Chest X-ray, AP view. Patient: 9 years old, sex F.
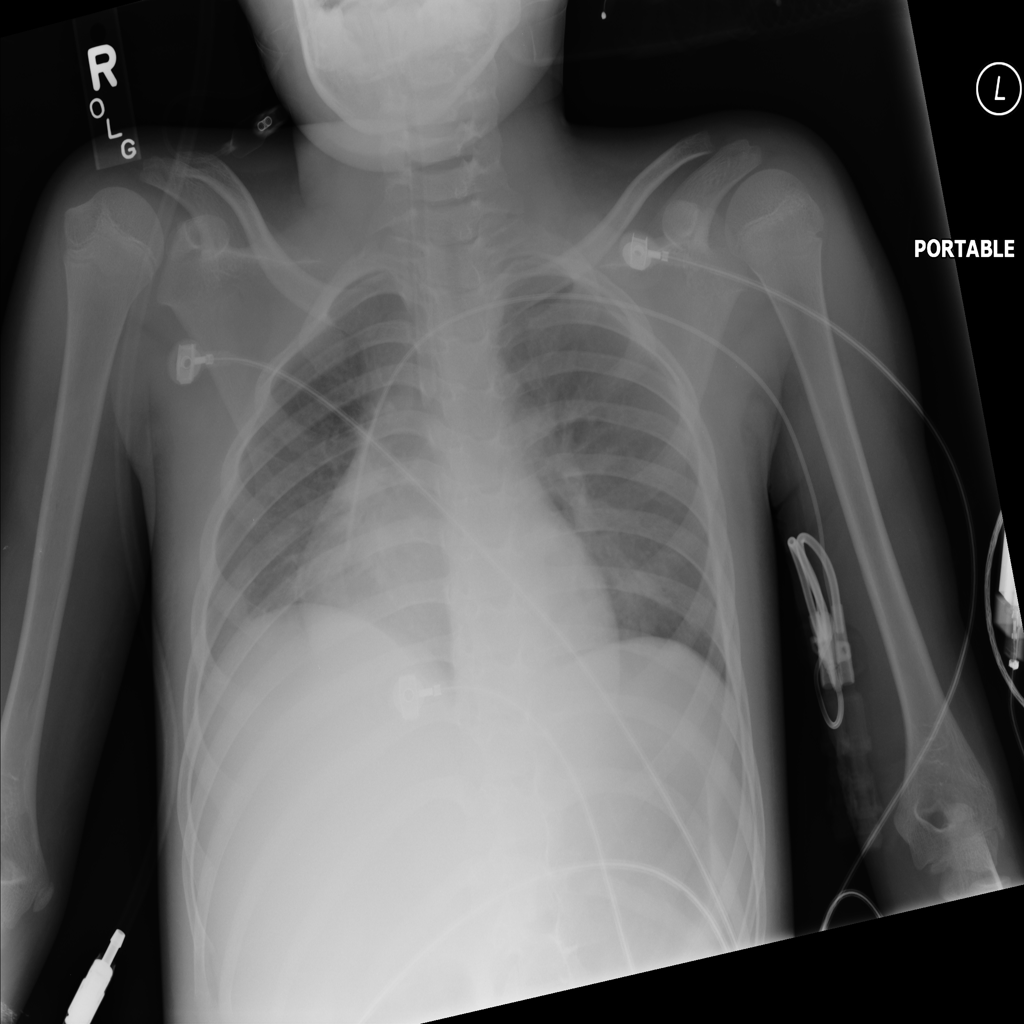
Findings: No Finding